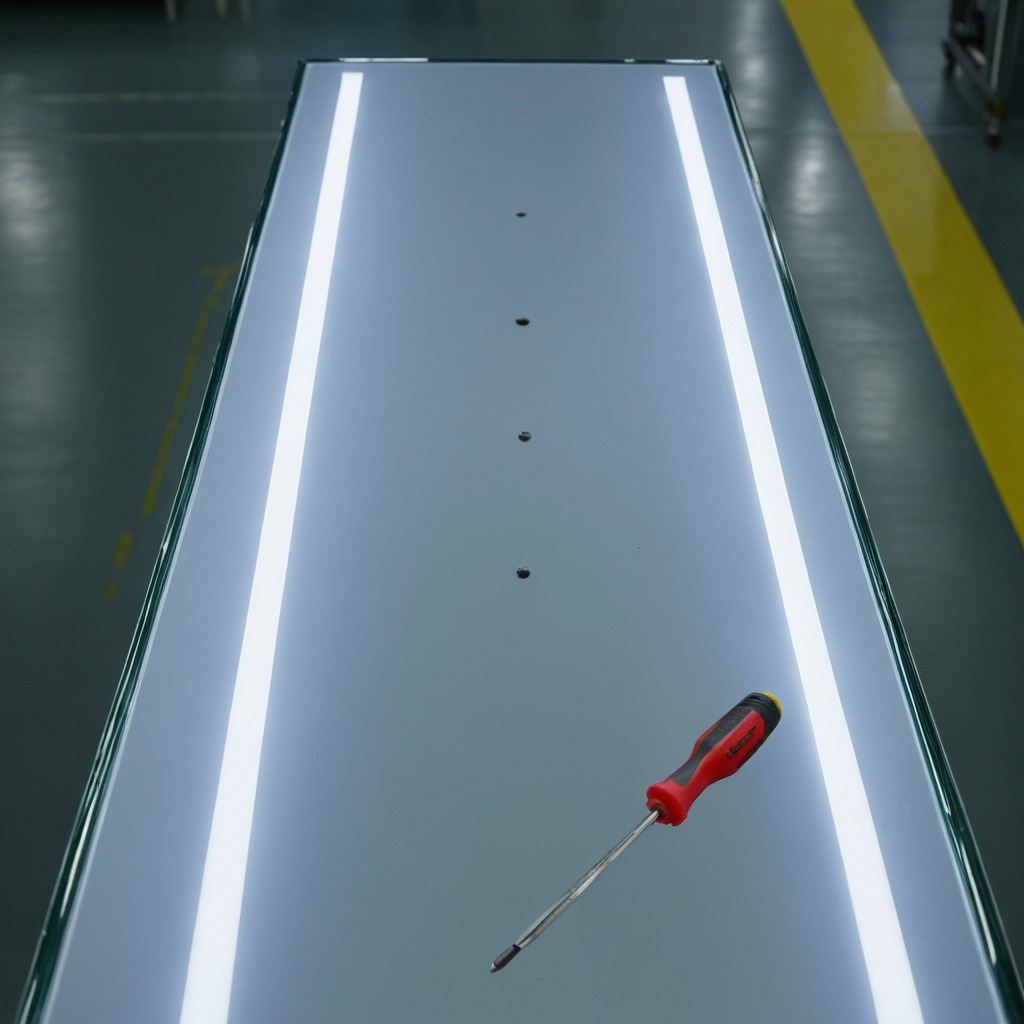
A screwdriver is lying on a high-gloss table in a ship maintenance bay industrial lighting.